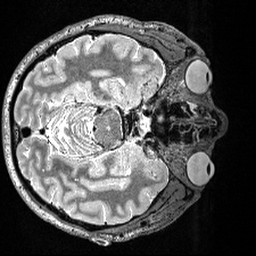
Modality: T2w
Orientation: axial
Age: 35
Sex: male